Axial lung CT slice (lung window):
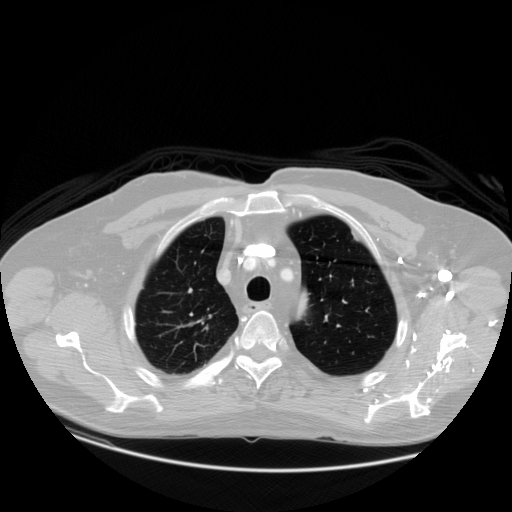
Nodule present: no